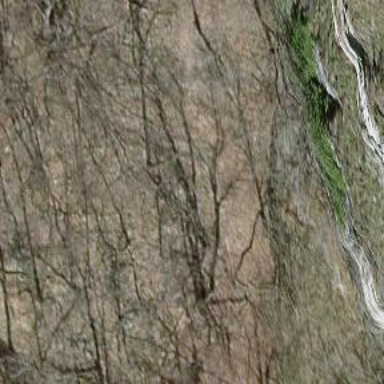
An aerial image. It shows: Cliff in nature.